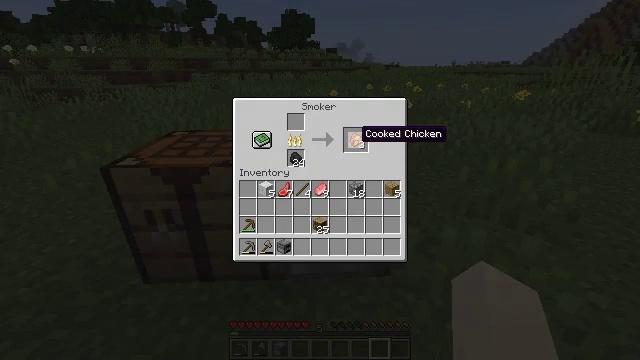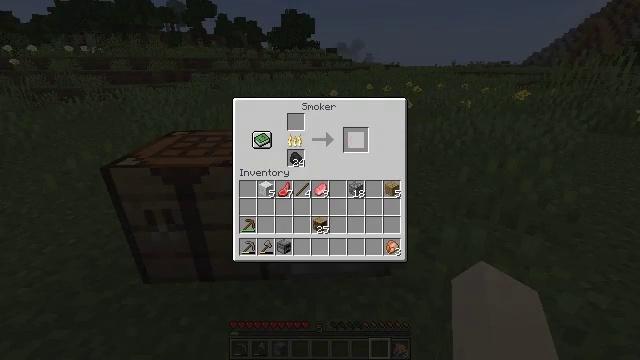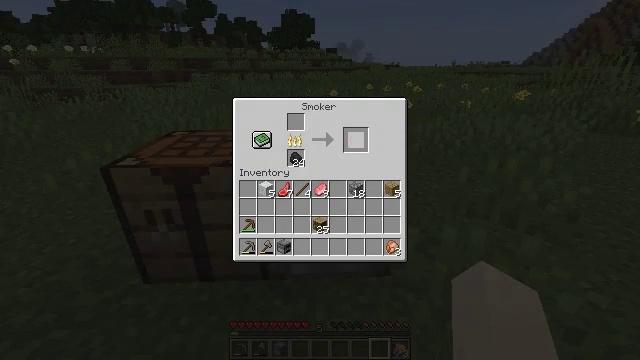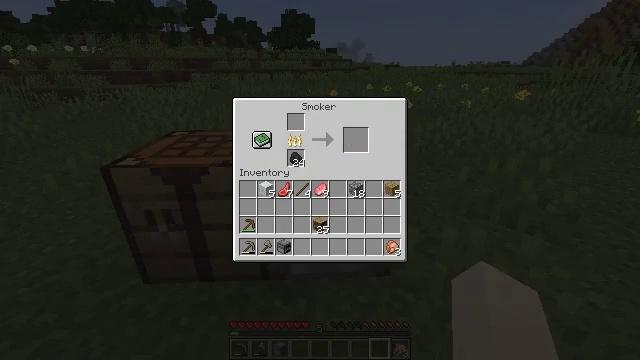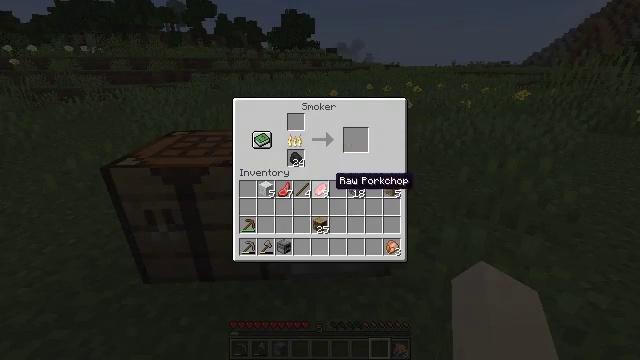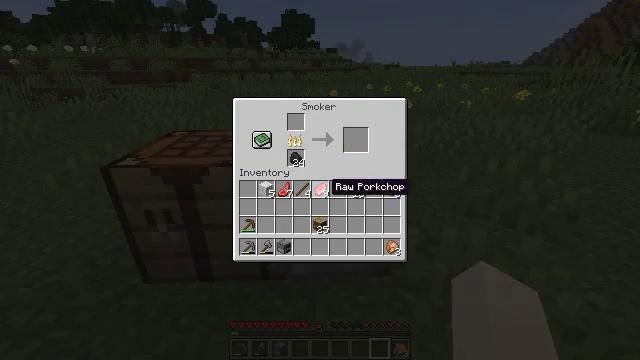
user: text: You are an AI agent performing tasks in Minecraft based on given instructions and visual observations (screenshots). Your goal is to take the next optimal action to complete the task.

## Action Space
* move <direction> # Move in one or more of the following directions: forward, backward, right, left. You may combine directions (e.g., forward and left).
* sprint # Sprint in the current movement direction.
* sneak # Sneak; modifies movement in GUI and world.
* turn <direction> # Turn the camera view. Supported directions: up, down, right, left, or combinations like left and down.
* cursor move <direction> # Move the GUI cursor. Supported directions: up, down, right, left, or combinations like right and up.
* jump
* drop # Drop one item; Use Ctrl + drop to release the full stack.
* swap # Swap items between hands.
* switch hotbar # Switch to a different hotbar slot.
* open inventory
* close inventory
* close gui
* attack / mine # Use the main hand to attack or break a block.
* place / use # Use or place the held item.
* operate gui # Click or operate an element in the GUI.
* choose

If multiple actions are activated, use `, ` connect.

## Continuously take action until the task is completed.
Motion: motion action
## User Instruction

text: craft item air
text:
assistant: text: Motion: sneak, operate gui
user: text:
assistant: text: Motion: sneak, operate gui
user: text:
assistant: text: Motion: sneak, cursor move left and down
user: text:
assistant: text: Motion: sneak, cursor move left and down
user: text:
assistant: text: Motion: sneak
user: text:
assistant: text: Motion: sneak